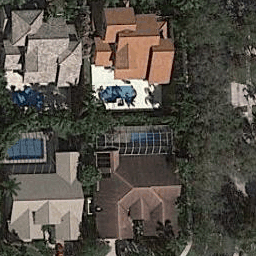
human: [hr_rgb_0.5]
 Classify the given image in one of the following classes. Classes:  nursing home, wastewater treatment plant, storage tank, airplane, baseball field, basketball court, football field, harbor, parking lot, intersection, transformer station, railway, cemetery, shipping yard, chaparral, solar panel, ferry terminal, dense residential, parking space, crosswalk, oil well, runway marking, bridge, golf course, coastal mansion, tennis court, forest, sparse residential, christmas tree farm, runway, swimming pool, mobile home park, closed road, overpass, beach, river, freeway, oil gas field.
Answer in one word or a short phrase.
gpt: coastal mansion